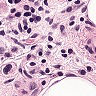
Metastatic tissue present: yes